Question: I am trying to edit <URL>.
I am a novice front end developer and am still trying to learn. My coworker created this site by copying a template from another site so thats why all the code is so screwy and unorganized (sorry!).
Basically I would like to center the element near the bottom as shown below:

And I believe this is the relevant code below, it is on line 263:-
'''
<tr>
<td colspan="3"><div align="center">
<p><a href="https://www.onlinebusinessbureau.com/Companyrating.cfm? Company_ID=<PHONE>"><object classid="clsid:d27cdb6e-ae6d-11cf-96b8-444553540000" codebase="https://fpdownload.macromedia.com/pub/shockwave/cabs/flash/swflash.cab#version=6,0,0,0" width="80" height="124" id="SealTracker" align="middle">
<param name="allowScriptAccess" value="sameDomain" />
<param name="movie" value="https://www.onlinebusinessbureau.com/SealTracker.swf?Company_ID=<PHONE>" /><param name="quality" value="high" /><param name="bgcolor" value="#ffffff" /><embed src="https://www.onlinebusinessbureau.com/SealTracker.swf?Company_ID=<PHONE>" quality="high" bgcolor="#ffffff" width="80" height="124" name="SealTracker" align="middle" allowScriptAccess="sameDomain" type="application/x-shockwave-flash" pluginspage="https://www.macromedia.com/go/getflashplayer" />
</object></a><br /><span class="Helvetica12"><<strong></strong></span><img src="images/US_CoC_Logo.png" alt="US Chamber of Commerce"/></p>
</div></td>
</tr>
'''
From my limited knowledge on tables I understand I should be using something like:
'''
style="text-align: center; vertical-align: middle;"
'''
I understand the code is a huge mess, that factor along with my limited knowledge on tables is really throwing me off. I would really appreciate your help.
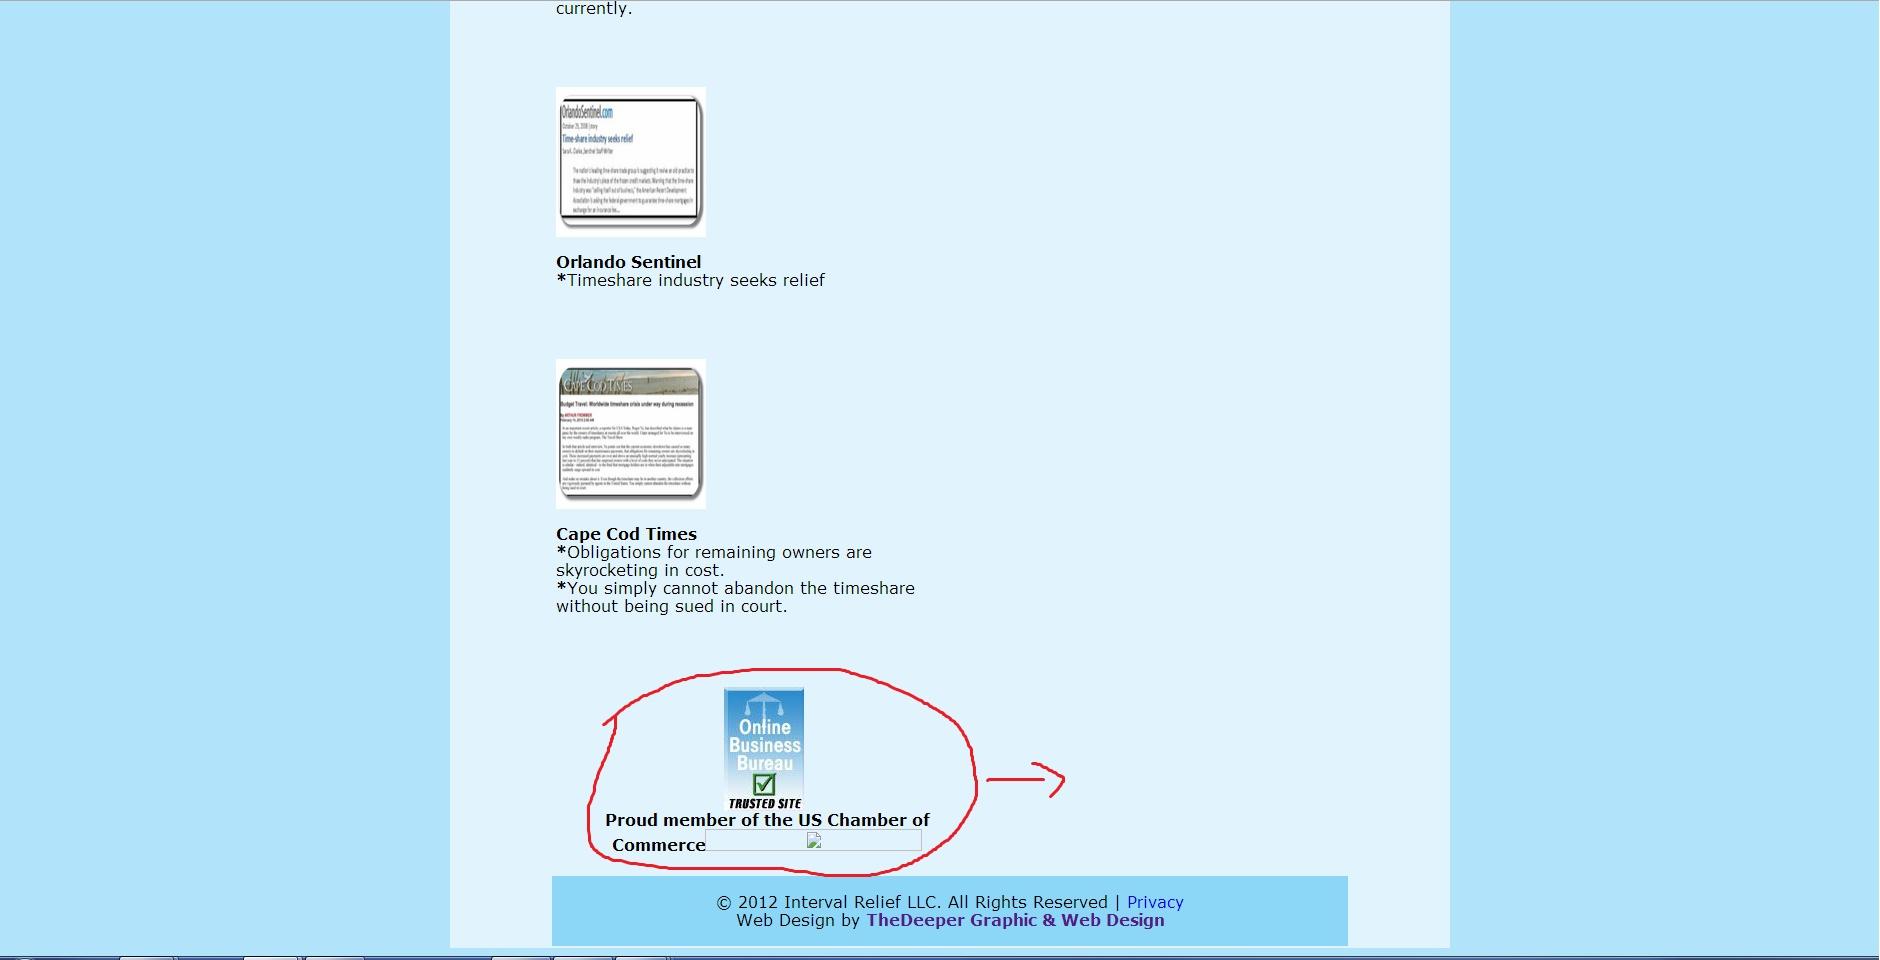
Answer: Wow, that is a mess! :)
The way to "fix" this is that one of the containing tables is constraining the width. You should change:
'''
<table width"220" border="0">
'''
To:
'''
<table width="100%" border="0">
'''